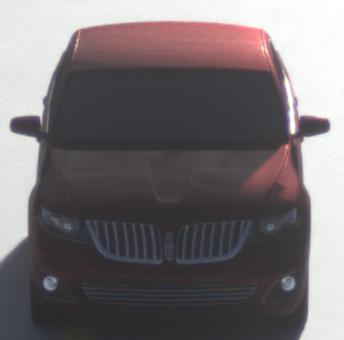
Make: Lincoln
Model: MKS
Detailed model: -
Model produced from: 2008
Model produced until: 2011
Doors: 4
Color: red
Road condition: dry road
Daytime: morning or afternoon
Contrast: medium contrast